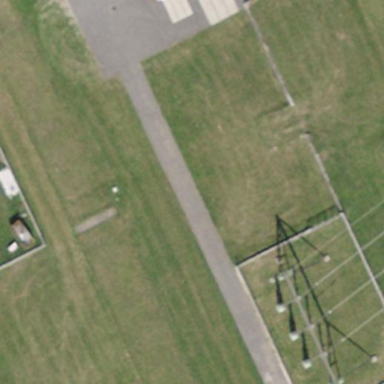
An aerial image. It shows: Transmission-level power substation.